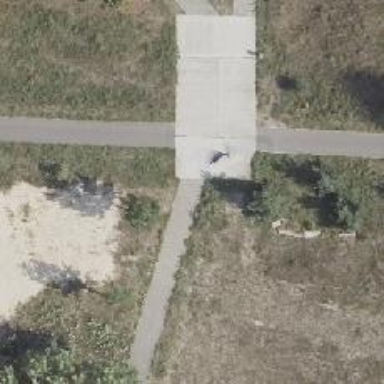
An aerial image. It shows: Footway.